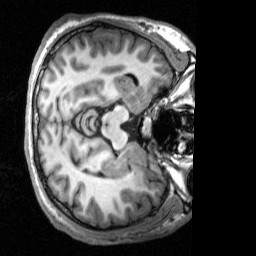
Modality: T1w
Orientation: axial
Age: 19
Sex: male
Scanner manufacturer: siemens
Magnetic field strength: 3 T
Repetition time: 2.53 s
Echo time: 0.00277 s